Question: Im using Xamarin.Forms.Maps to create Pins on a Map.
This is the Custom Pin im trying to use.
'''
public class CustomPin : Pin
{
public string Name { get; set; }
public string Url { get; set; }
}
'''
after I add one of my custom pins to my map this function gets called automatically on the CustomMapRenderer inside the android project. which lets me set things about the pin(which is called Marker in android for some reason).
'''
protected override MarkerOptions CreateMarker(Pin pin)
{
var marker = new MarkerOptions();
marker.SetPosition(new LatLng(pin.Position.Latitude, pin.Position.Longitude));
marker.SetTitle(pin.Label);
marker.SetSnippet(pin.Address);
marker.SetIcon(BitmapDescriptorFactory.FromAsset("imagenBITMAP.bmp"));
return marker;
}
'''
the problem is... I'm trying to access the '(Pin pin)' with something like this
'var testVar = pin.Name;' to choose a different 'marker.SetIcon' image depending on the name that the pin has. but 'pin.' doesnt bring up the attributes of the CustomPin.
This is what pin shows when debuggin step by step:

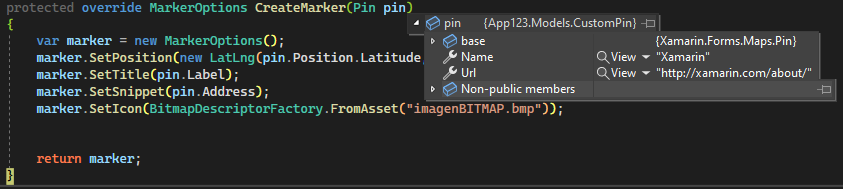
Answer: you have to cast it to the correct type first
'''
var custom = (CustomPin)pin;
if (custom.Name == "...")
'''